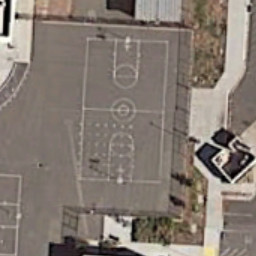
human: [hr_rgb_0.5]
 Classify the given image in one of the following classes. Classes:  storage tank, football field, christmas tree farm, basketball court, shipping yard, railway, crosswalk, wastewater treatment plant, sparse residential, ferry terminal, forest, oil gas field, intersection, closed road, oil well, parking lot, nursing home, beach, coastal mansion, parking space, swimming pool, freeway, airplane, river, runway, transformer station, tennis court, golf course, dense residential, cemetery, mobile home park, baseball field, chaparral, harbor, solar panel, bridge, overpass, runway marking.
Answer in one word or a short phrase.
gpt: basketball court